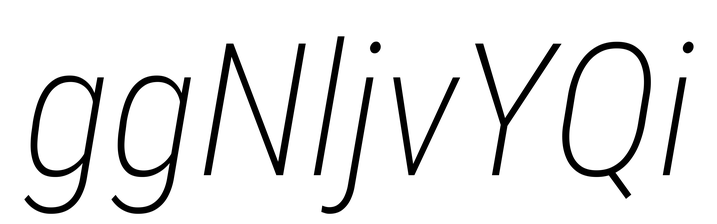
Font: Roboto-Italic_Condensed_ExtraLight_Italic